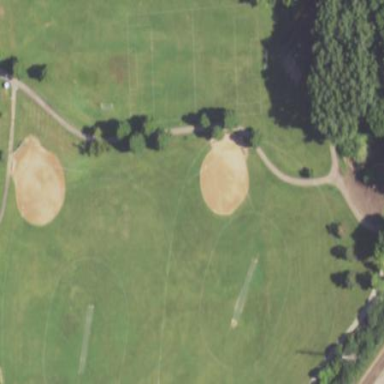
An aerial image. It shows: Dirt baseball pitch for leisure and sports activities.